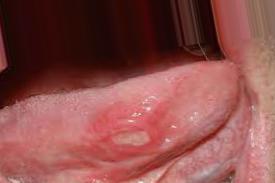
Condition: Mouth Ulcer